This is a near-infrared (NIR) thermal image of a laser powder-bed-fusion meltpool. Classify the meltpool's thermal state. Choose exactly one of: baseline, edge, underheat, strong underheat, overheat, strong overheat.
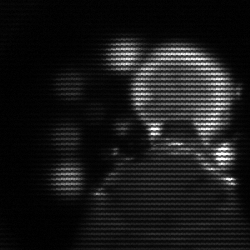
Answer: baseline